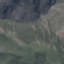
Land use / land cover: HerbaceousVegetation